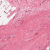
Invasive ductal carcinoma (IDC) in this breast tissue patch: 0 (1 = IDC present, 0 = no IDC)